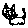
Label: cat